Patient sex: M
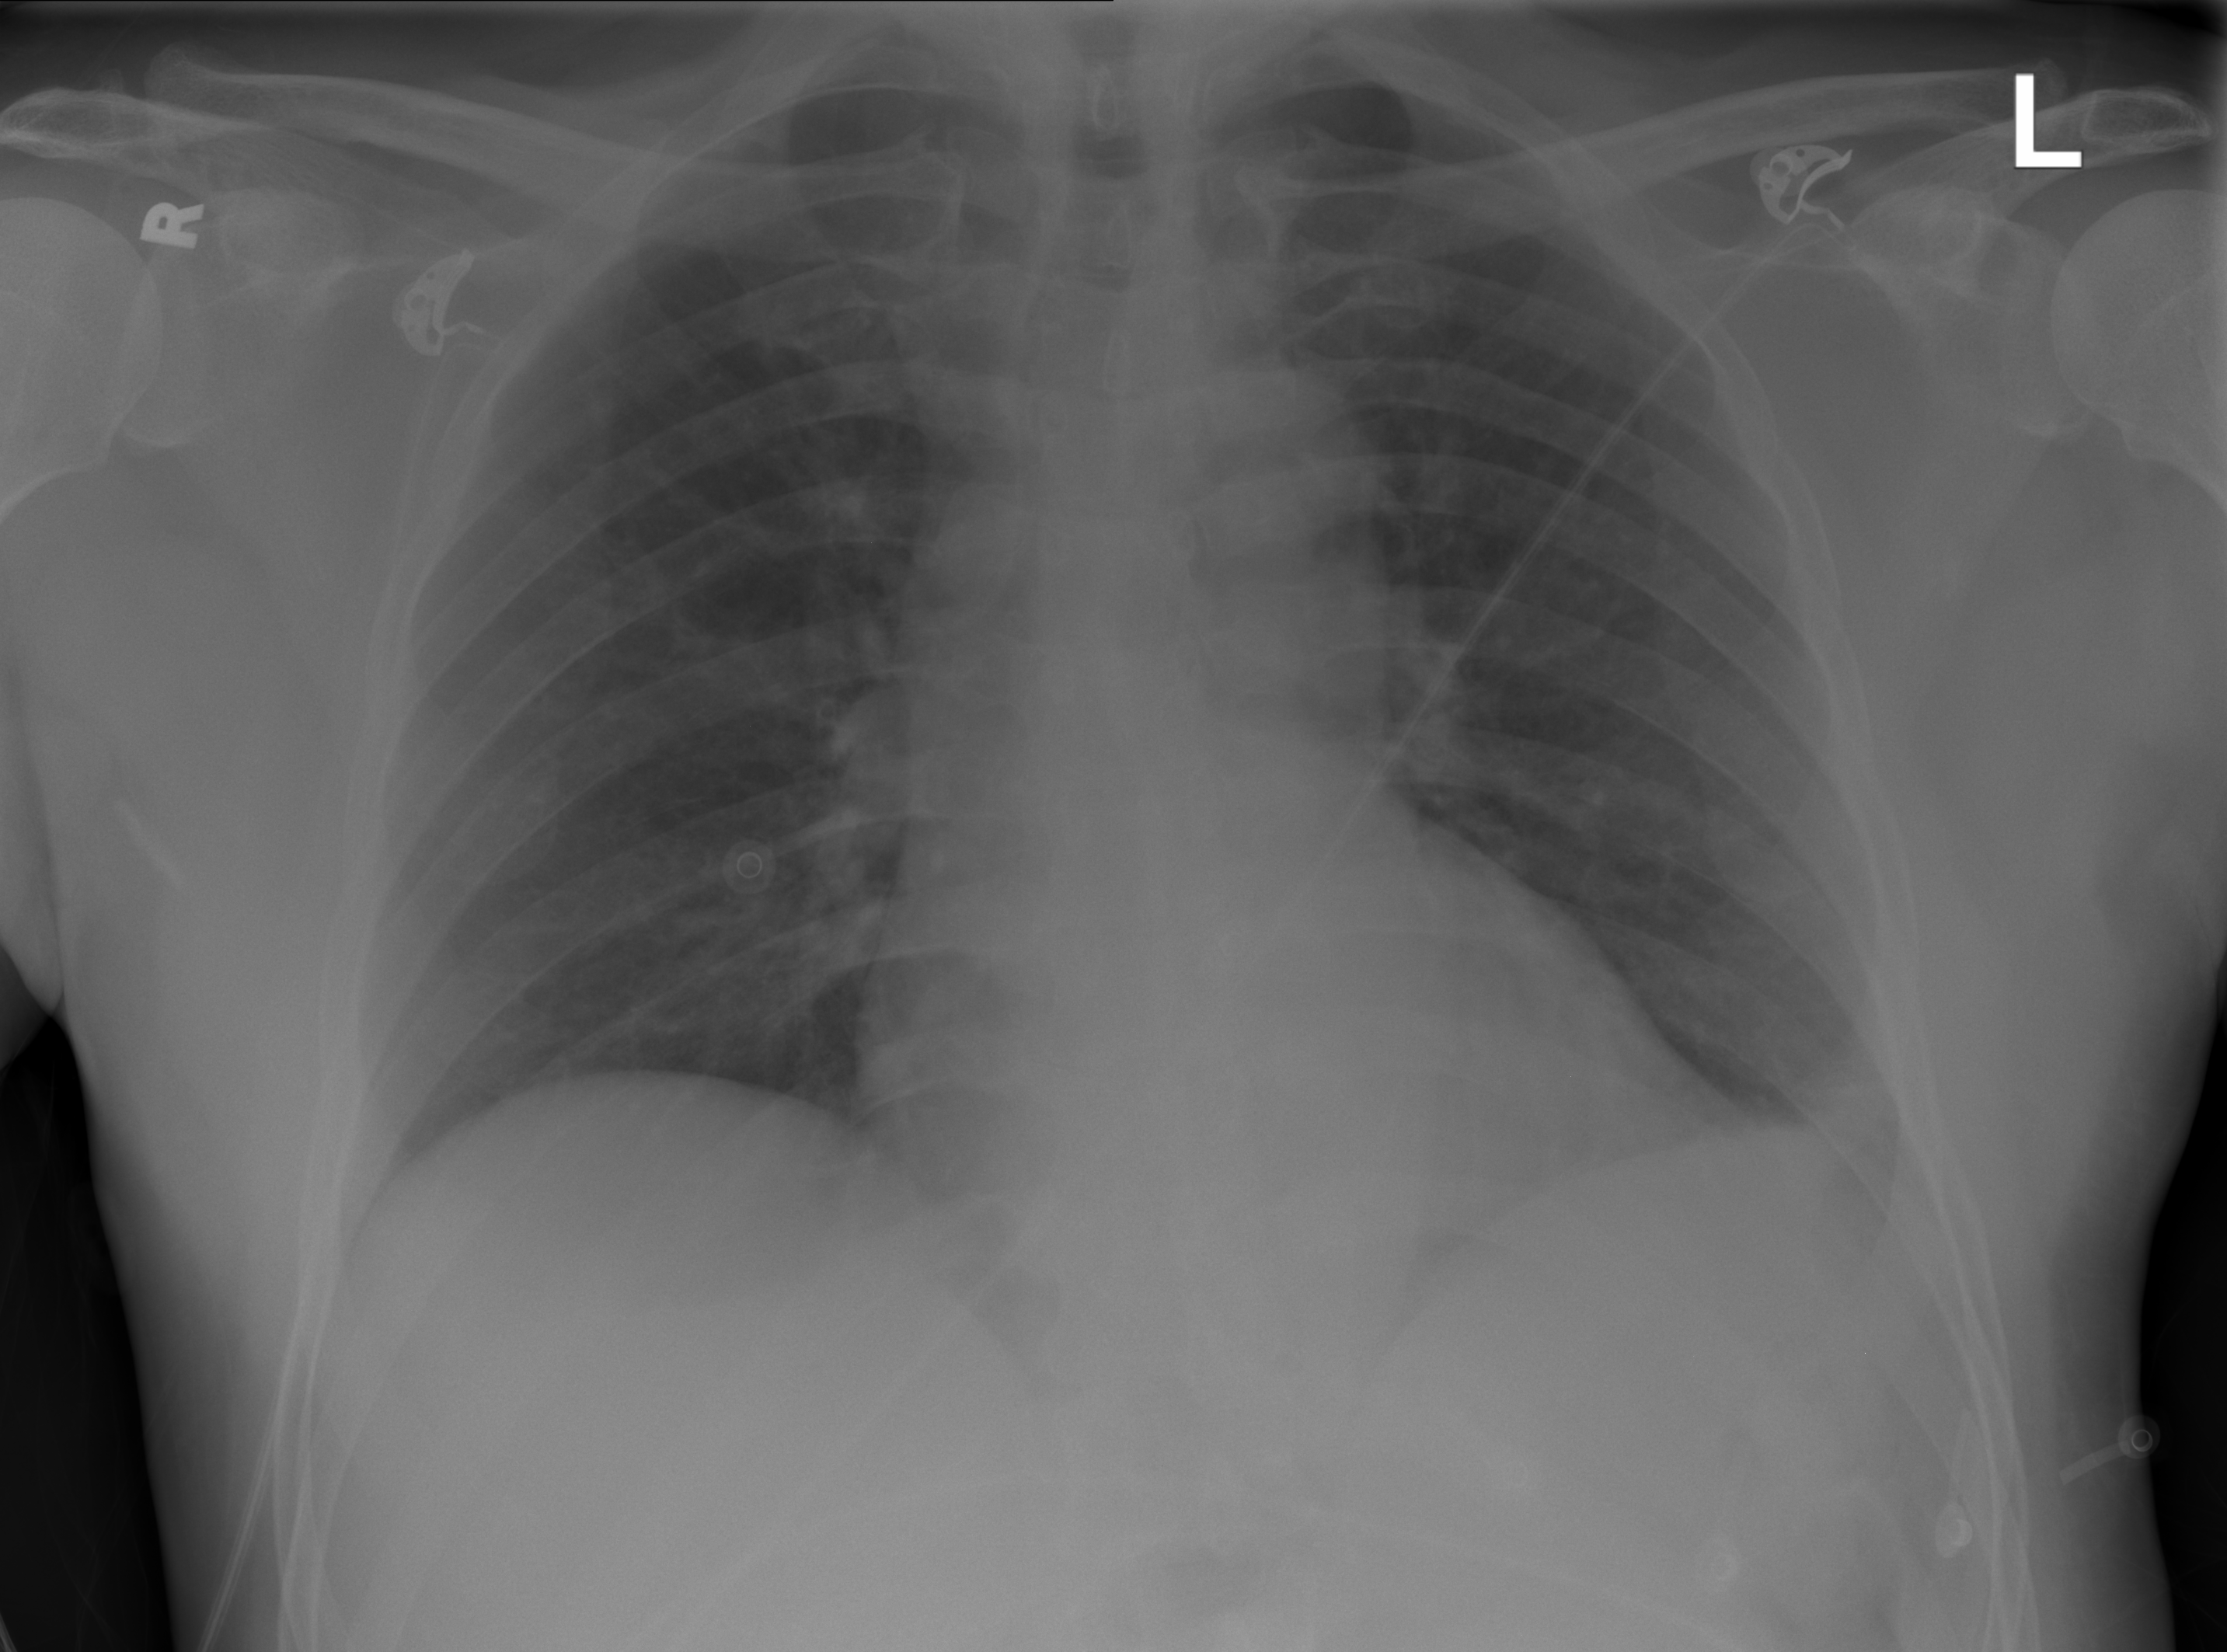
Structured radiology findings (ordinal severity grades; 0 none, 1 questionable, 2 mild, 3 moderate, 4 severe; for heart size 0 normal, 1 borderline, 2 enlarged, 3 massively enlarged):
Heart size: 0
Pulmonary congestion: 0
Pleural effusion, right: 0
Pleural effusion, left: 0
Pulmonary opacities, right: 0
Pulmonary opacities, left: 0
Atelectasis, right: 0
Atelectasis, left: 2